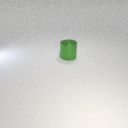
large green metal cylinder